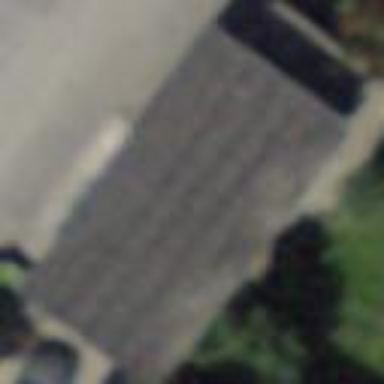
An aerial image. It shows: View of roof of building.